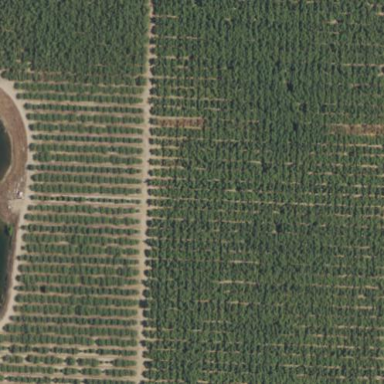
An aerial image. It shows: Vineyard.